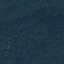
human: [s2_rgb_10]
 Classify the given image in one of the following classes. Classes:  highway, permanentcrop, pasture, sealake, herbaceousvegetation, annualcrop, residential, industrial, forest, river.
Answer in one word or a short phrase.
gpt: Forest